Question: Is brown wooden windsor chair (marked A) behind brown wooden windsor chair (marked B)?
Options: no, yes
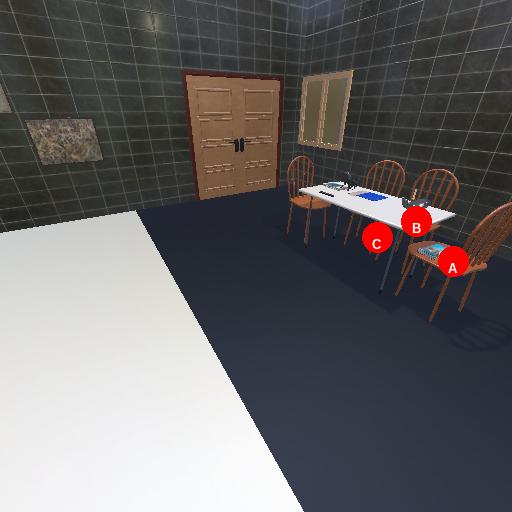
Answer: no